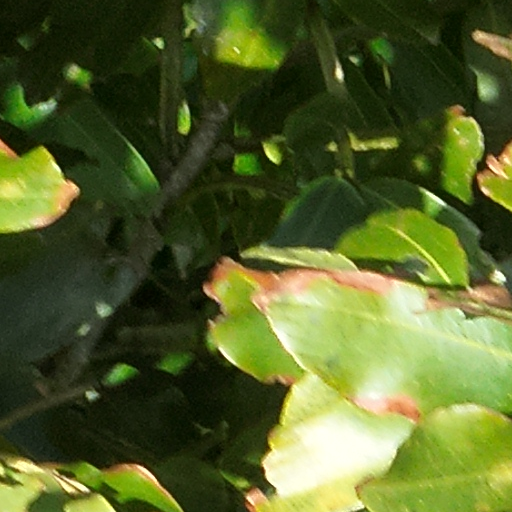
Species: Dipteryx oleifera
GBIF accepted scientific name: Dipteryx oleifera
Crown area (m\u00b2): 165.416